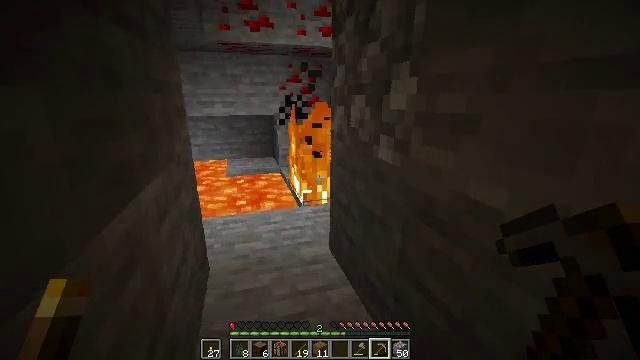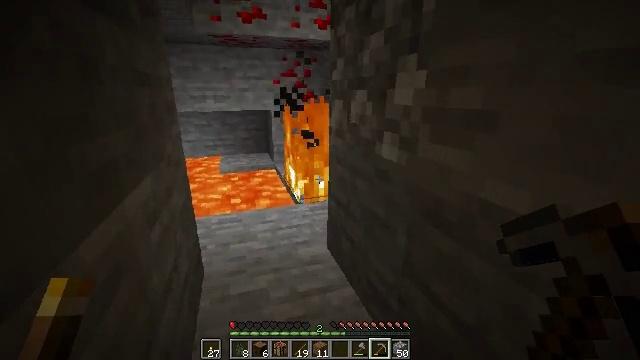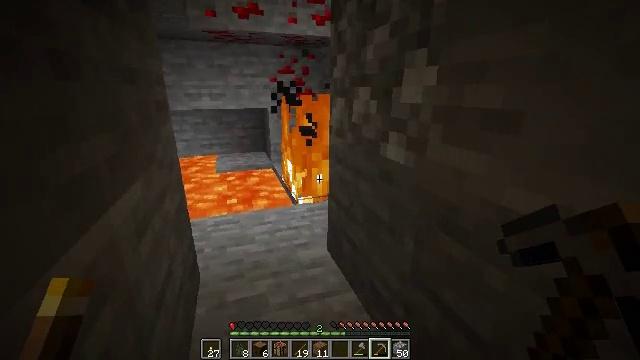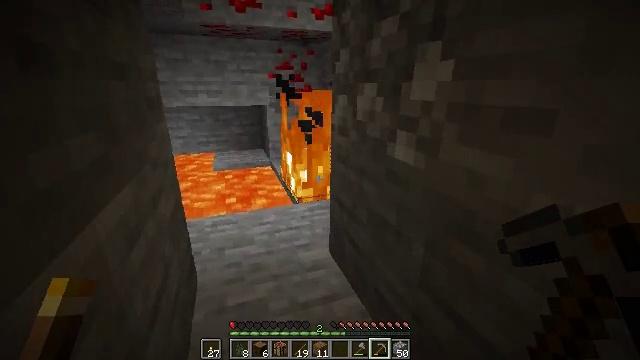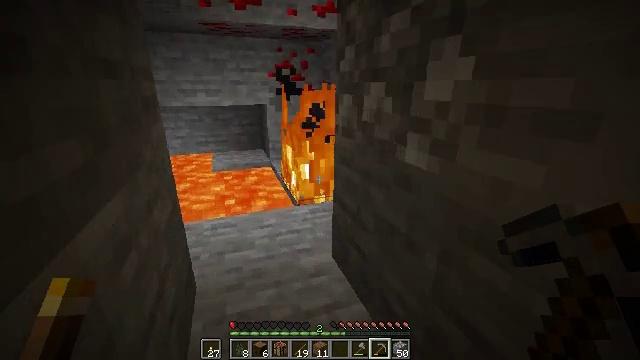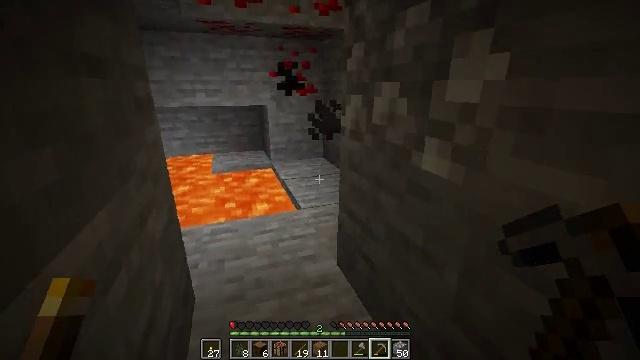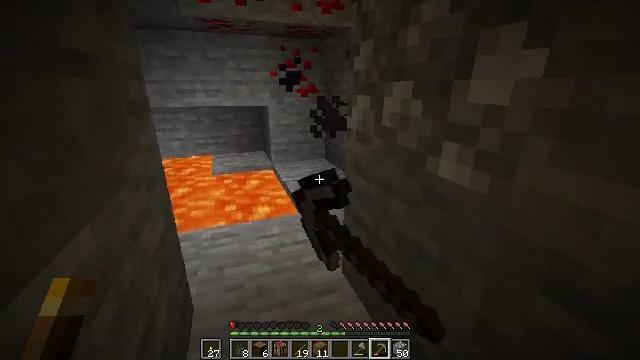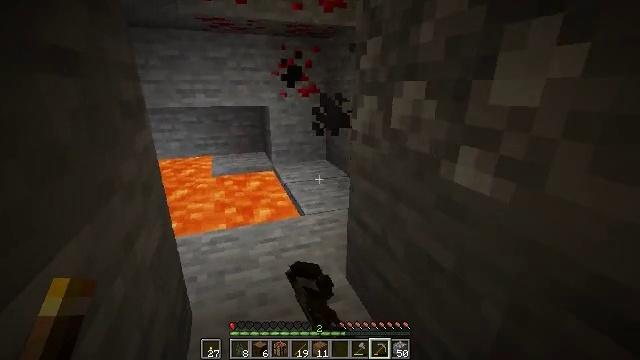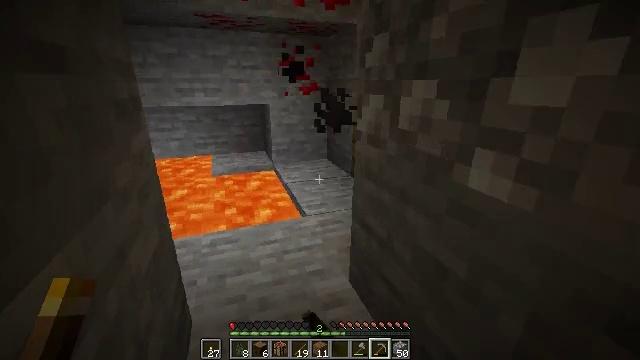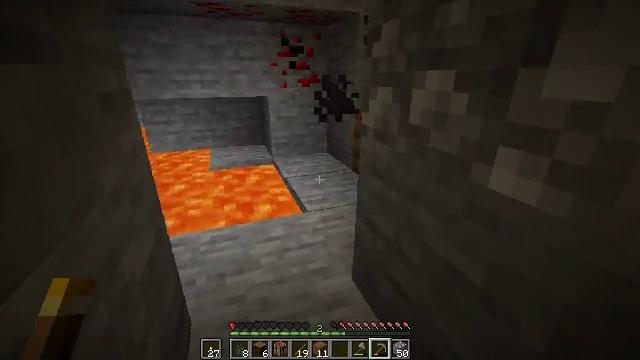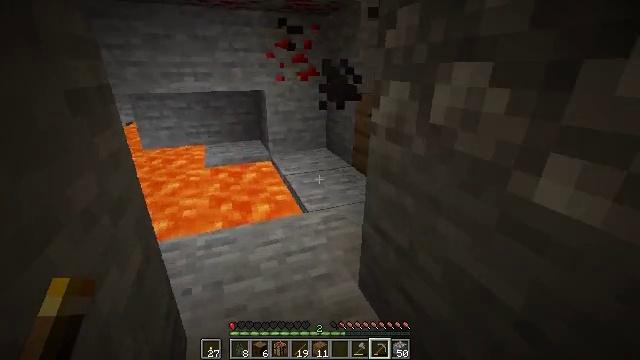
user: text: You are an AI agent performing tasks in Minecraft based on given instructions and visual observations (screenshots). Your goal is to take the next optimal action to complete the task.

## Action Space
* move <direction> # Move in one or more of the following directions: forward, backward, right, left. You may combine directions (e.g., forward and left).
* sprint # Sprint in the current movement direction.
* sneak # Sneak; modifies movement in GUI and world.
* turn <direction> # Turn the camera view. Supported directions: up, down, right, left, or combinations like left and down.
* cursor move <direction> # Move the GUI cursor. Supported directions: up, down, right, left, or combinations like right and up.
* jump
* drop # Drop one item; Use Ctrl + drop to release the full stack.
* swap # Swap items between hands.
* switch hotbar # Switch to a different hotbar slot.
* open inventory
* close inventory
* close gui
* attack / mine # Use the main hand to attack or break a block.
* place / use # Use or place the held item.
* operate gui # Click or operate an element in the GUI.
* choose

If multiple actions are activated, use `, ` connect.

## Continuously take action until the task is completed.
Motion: motion action
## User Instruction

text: Remove the fire source.
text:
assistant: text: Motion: move forward and move left, sneak, turn right and down
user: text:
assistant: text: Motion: move forward and move left, sneak
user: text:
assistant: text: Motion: move forward and move left, sneak
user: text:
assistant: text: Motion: move forward and move left, sneak
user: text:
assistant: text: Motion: move forward and move left, sneak, attack / mine
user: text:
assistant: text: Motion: move forward and move left, sneak, attack / mine
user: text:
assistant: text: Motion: move forward and move left, sneak
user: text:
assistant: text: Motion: move forward and move left, sneak
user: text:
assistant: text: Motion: move forward and move left, sneak, turn down
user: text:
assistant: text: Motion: move forward and move left, sneak, turn down
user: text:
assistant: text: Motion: sneak